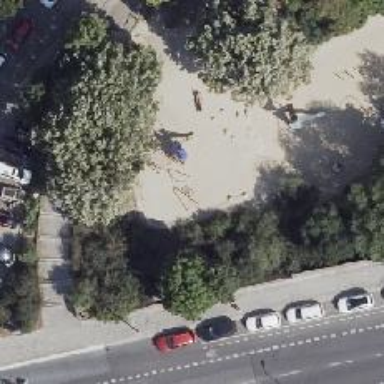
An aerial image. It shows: Playground featuring swings.